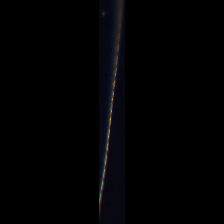
Taxon: Psuedo-nitzschia
Group: Diatoms